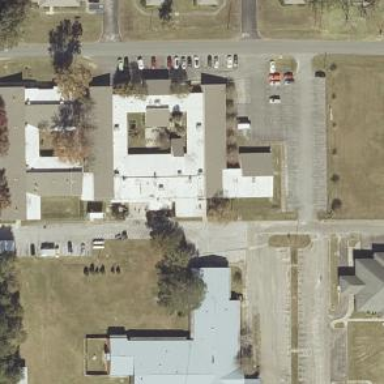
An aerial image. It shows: Healthcare facility identified as hospital.